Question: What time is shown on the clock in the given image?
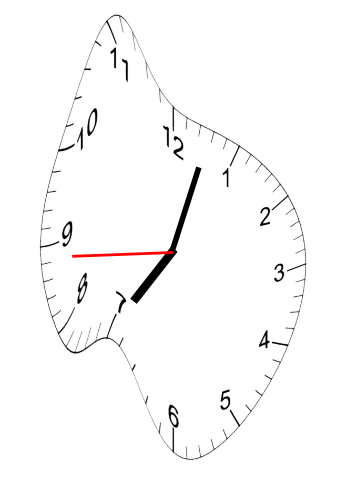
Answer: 07:02:44